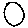
Label: circle